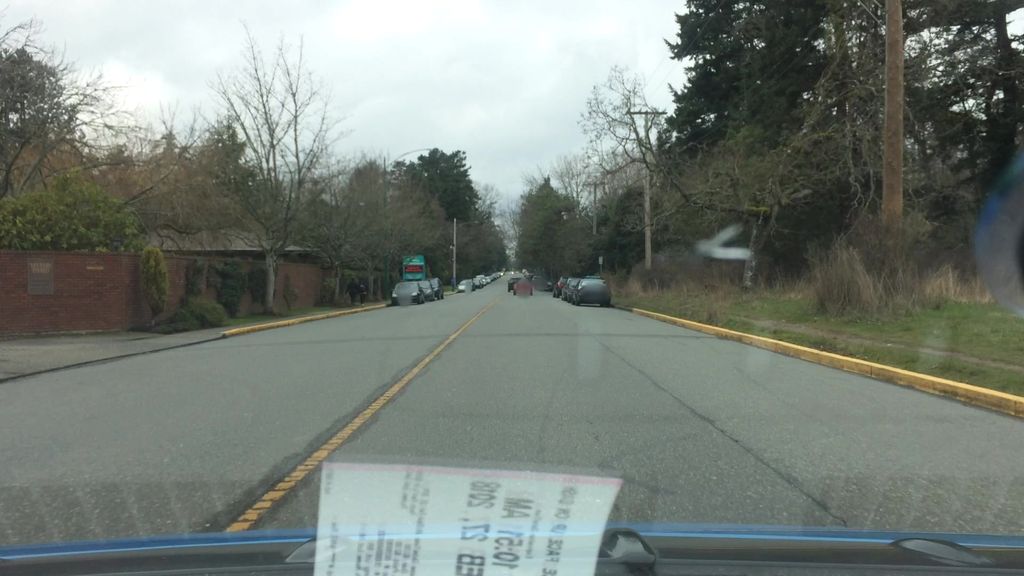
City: victoria